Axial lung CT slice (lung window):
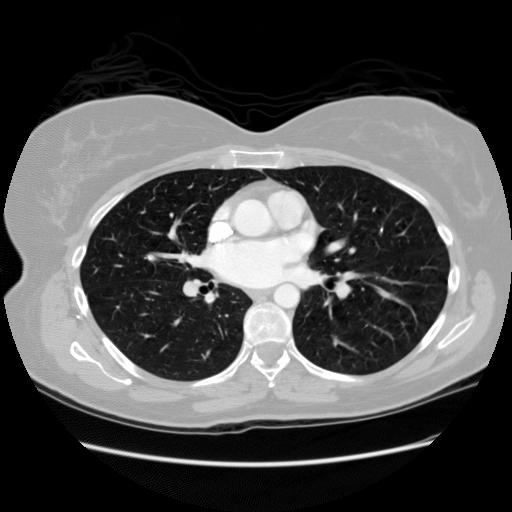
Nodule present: no